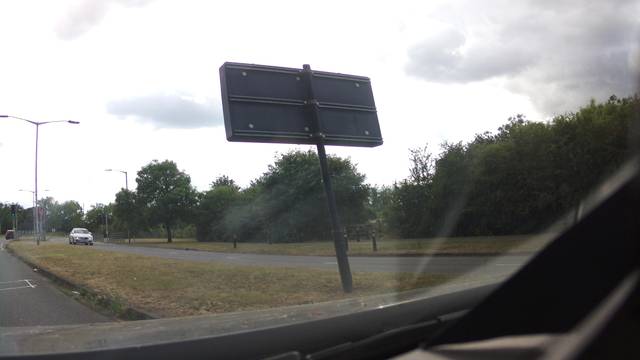
Region: United Kingdom
Coordinates: 51.502, -0.6008